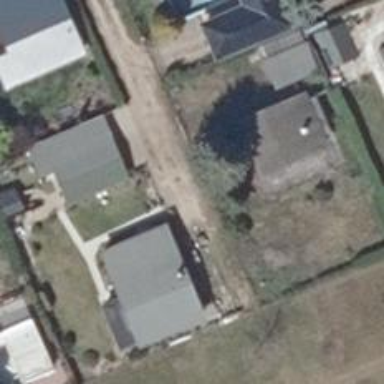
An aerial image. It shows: Driveway.